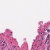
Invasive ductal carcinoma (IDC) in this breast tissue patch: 0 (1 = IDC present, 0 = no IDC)